Aerial crown-view tile of a tropical tree (Barro Colorado Island, Panama), acquired 20250317:
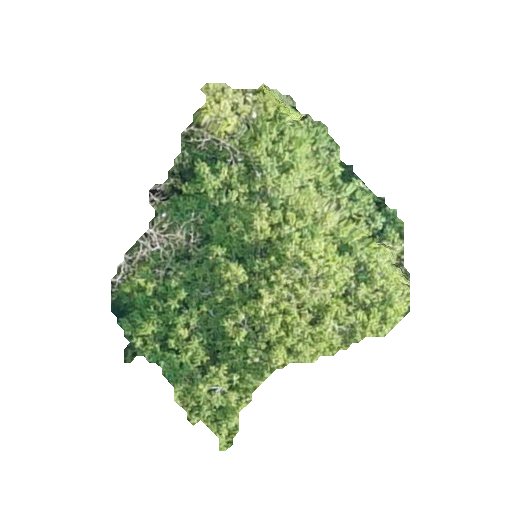
Species: Protium stevensonii
GBIF accepted scientific name: Tetragastris panamensis
Crown area: 96.062 m²